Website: crate-barrel
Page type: newsletter-management
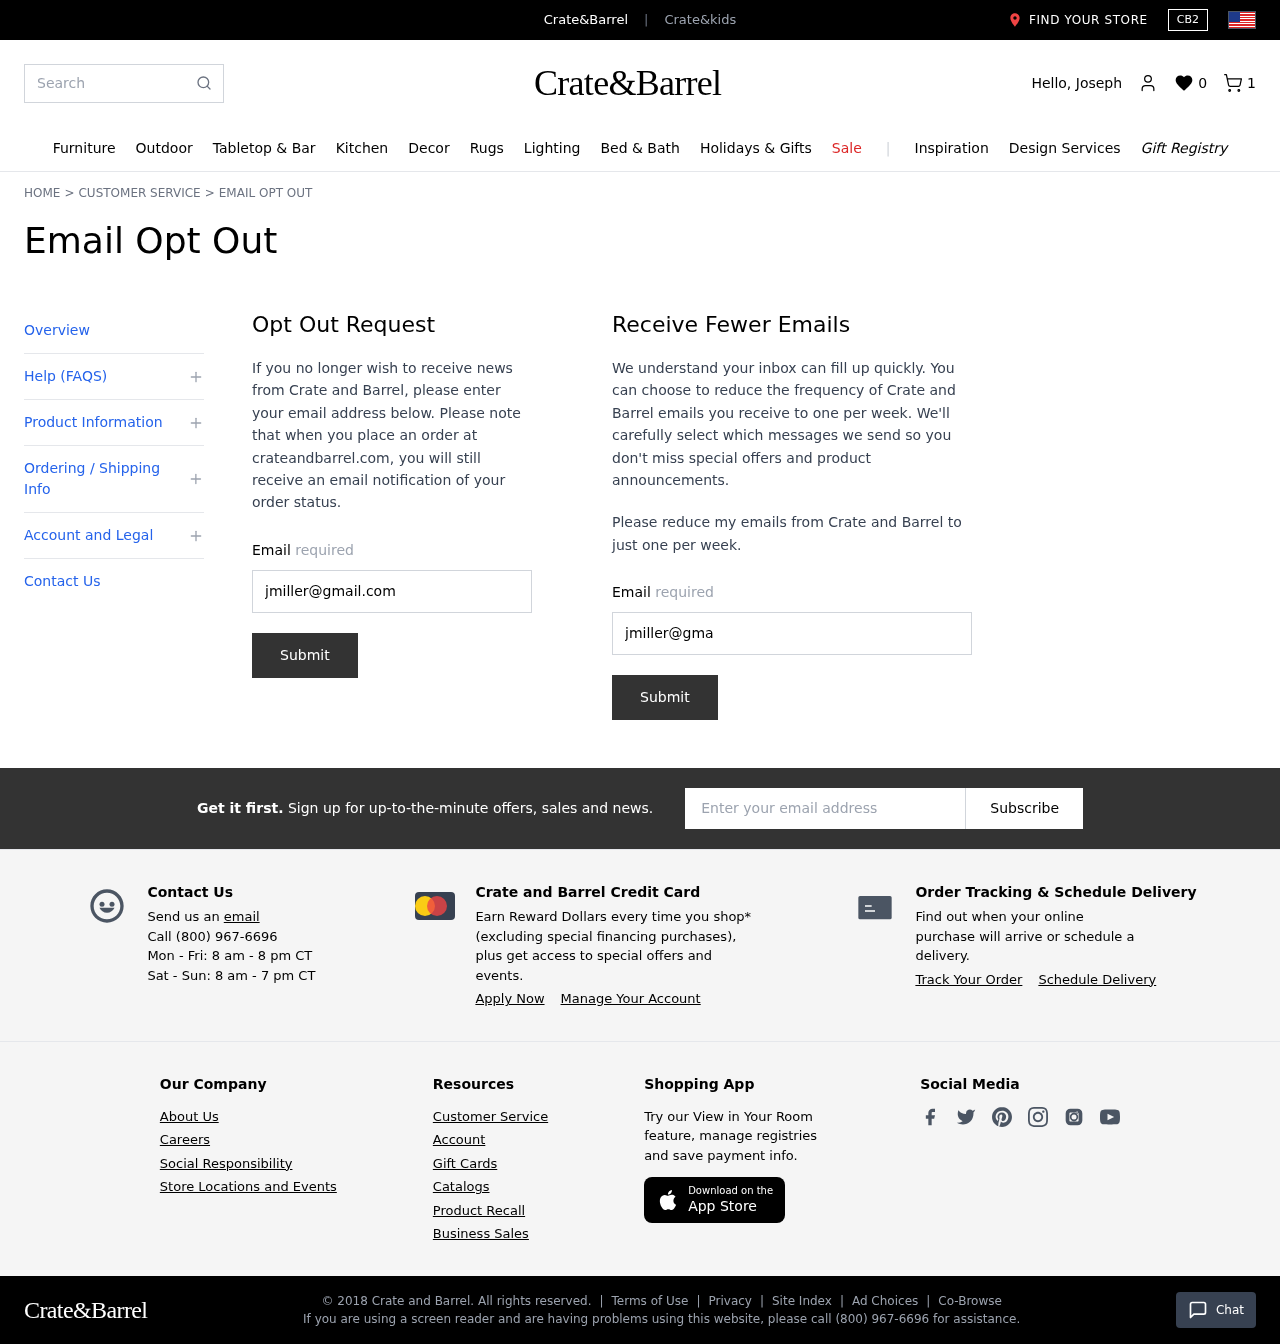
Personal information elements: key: PII_EMAIL
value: jmiller@gmail.com
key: PII_EMAIL2
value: jmiller@gmail.com
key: PII_EMAIL3
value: jmiller@gmail.com
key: PII_FIRSTNAME
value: Joseph
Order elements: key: ORDER_NUM_ITEMS
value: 1
Search elements: key: HEADER_SEARCH
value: Search
Other elements: key: WISHLIST_COUNT
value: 0